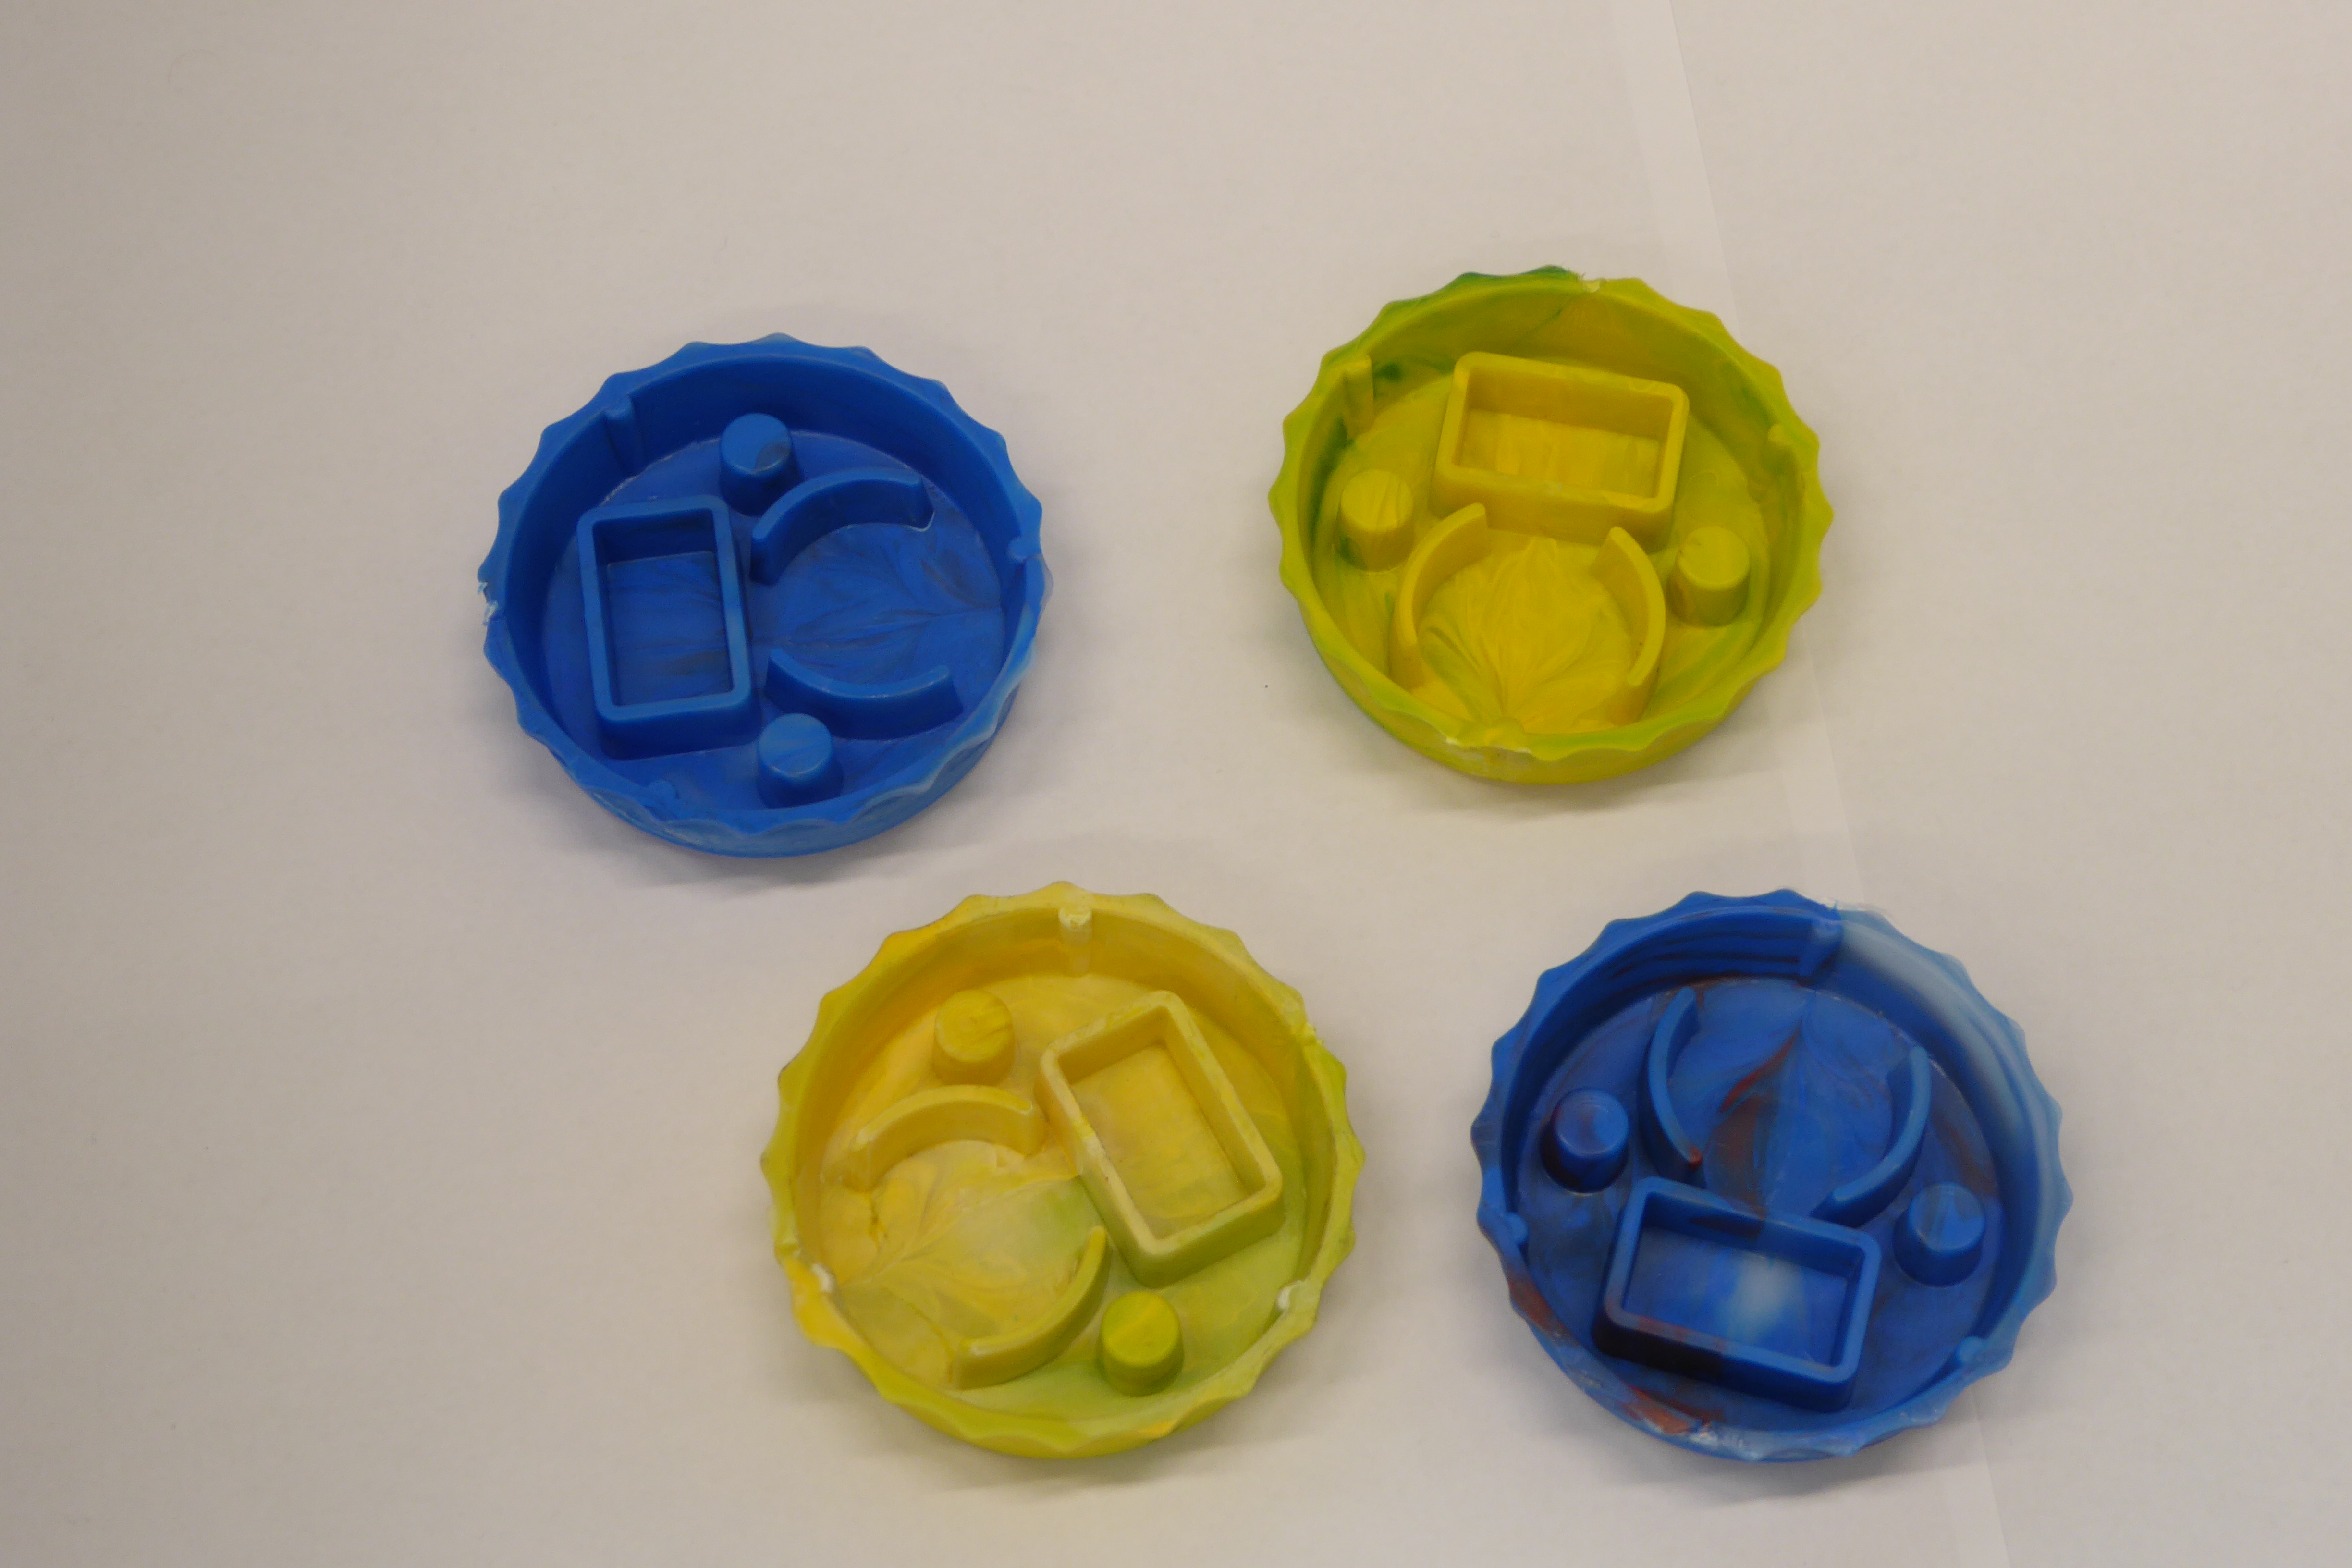
Label: Bottle Opener - Cover